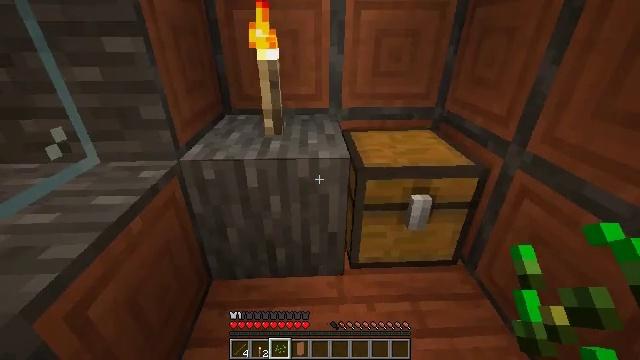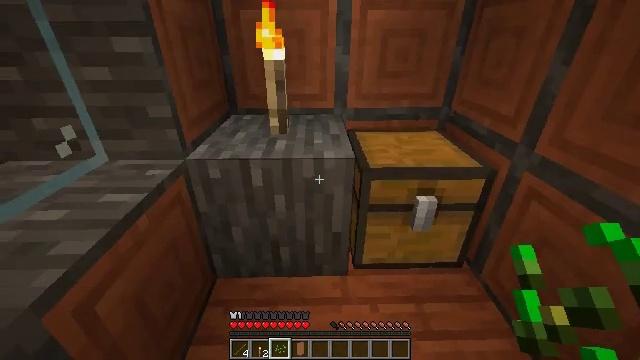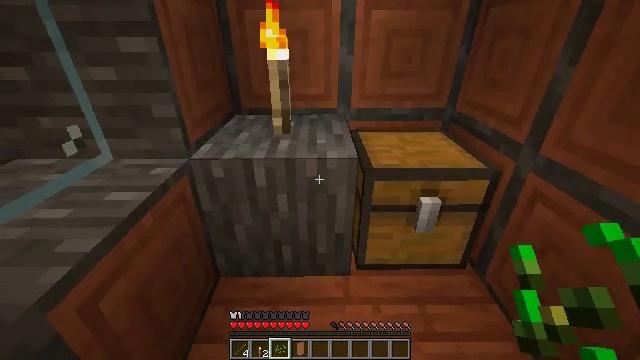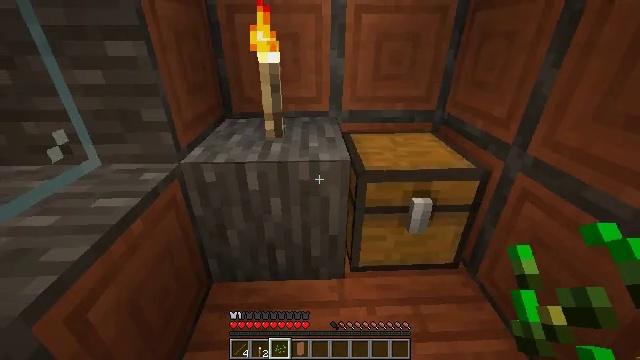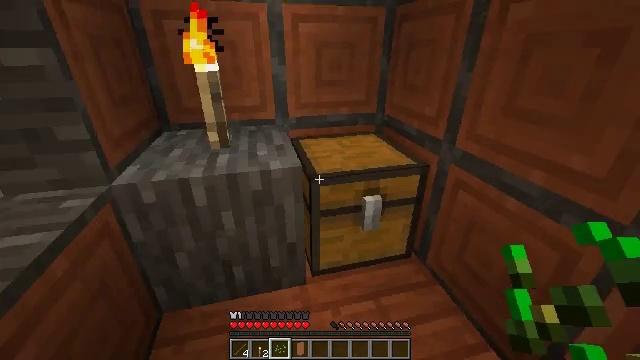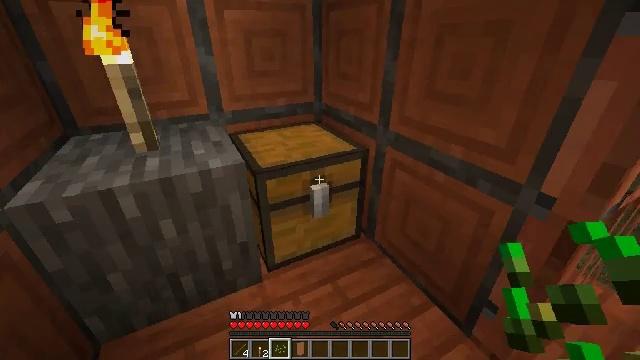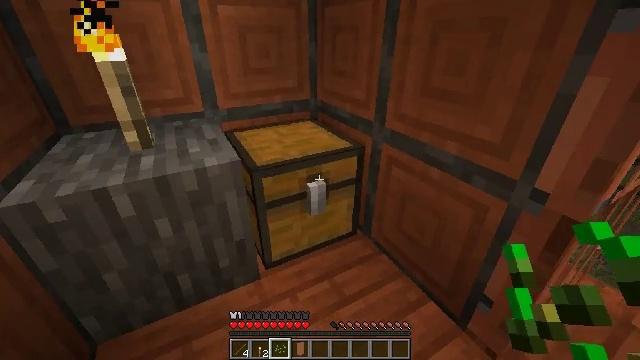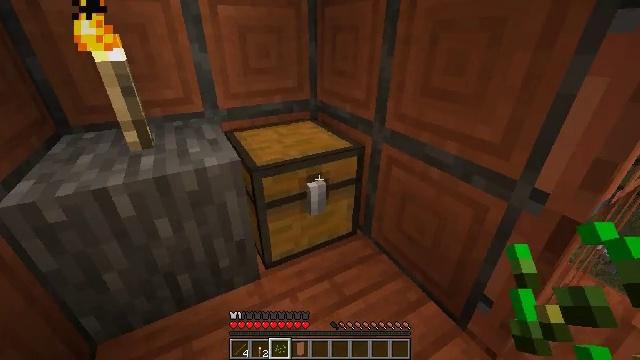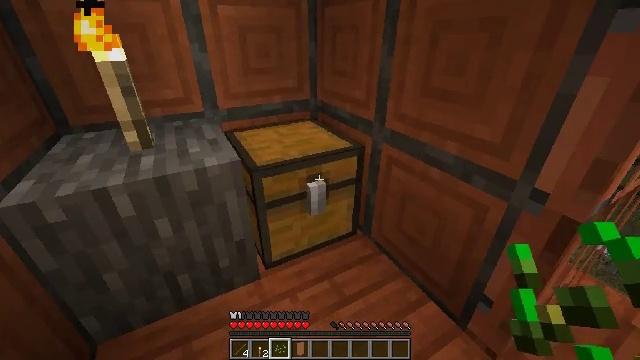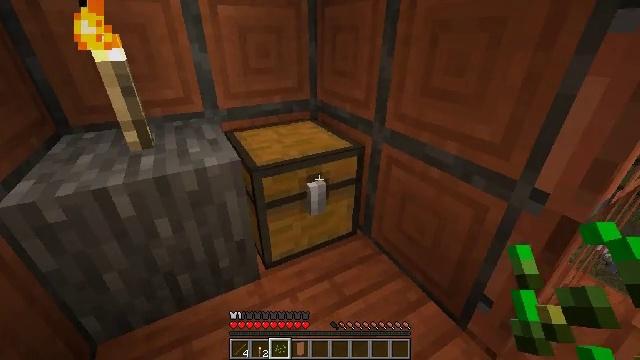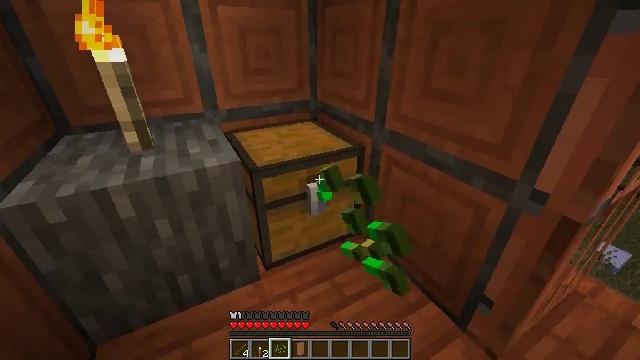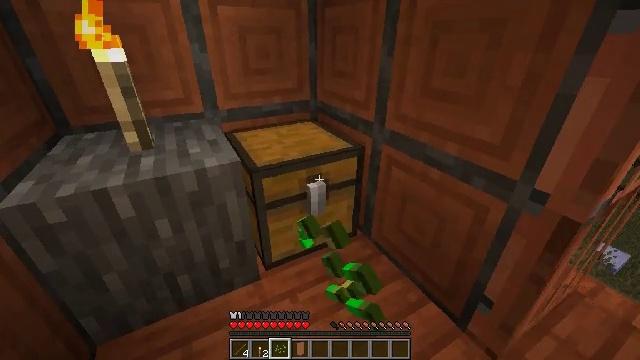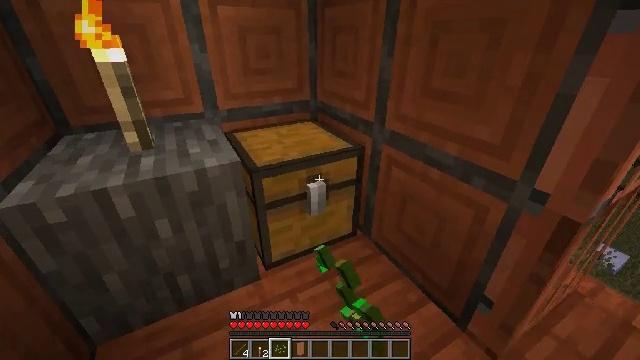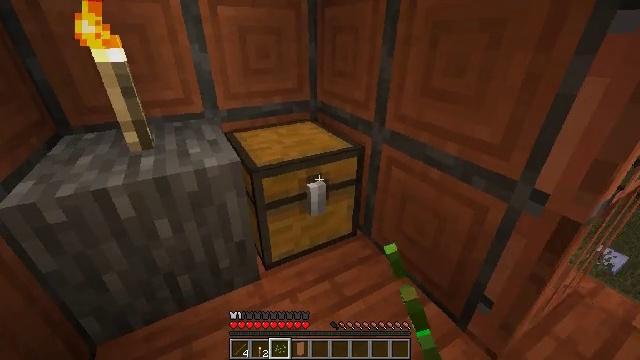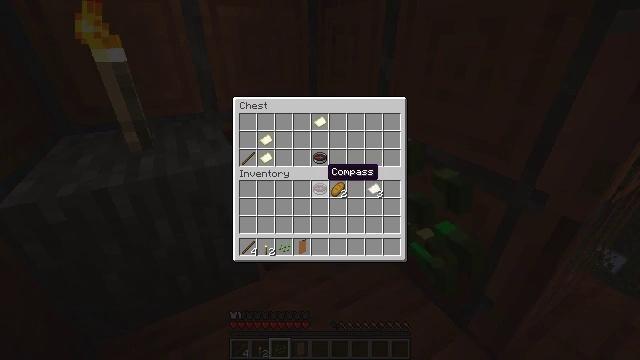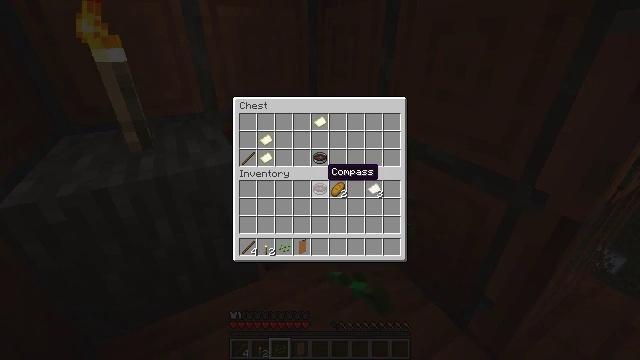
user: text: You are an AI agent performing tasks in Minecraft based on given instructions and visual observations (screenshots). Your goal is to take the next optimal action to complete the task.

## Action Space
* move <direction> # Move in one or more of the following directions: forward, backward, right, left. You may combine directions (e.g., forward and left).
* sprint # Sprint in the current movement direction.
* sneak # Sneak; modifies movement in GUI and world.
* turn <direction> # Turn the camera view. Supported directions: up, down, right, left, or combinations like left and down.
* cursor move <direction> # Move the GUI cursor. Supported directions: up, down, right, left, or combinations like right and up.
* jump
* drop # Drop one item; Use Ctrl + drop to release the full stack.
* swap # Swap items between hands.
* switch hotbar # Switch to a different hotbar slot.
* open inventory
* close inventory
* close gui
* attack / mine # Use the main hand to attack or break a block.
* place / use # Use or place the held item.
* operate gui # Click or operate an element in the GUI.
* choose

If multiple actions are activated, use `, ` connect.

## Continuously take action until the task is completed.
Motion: motion action
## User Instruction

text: Gather acacia wood from a tree.
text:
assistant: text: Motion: turn left
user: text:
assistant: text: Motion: no_op
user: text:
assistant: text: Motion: turn right
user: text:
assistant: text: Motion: turn right and up
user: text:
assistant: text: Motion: turn right and down
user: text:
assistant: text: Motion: no_op
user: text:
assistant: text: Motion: no_op
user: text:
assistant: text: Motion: no_op
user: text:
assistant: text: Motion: use / place
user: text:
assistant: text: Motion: use / place
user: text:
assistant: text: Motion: use / place
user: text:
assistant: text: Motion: use / place
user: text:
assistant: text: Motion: use / place
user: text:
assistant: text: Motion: no_op
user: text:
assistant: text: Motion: no_op
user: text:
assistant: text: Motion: no_op
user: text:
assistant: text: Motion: no_op
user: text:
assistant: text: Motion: no_op
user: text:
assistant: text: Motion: no_op
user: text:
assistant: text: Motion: no_op
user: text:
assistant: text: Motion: no_op
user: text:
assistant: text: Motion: no_op
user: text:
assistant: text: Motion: no_op
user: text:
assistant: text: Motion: no_op
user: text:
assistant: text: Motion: turn up
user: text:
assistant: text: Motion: no_op
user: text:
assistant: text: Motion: no_op
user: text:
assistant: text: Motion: no_op
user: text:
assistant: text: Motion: no_op
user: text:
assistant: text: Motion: no_op